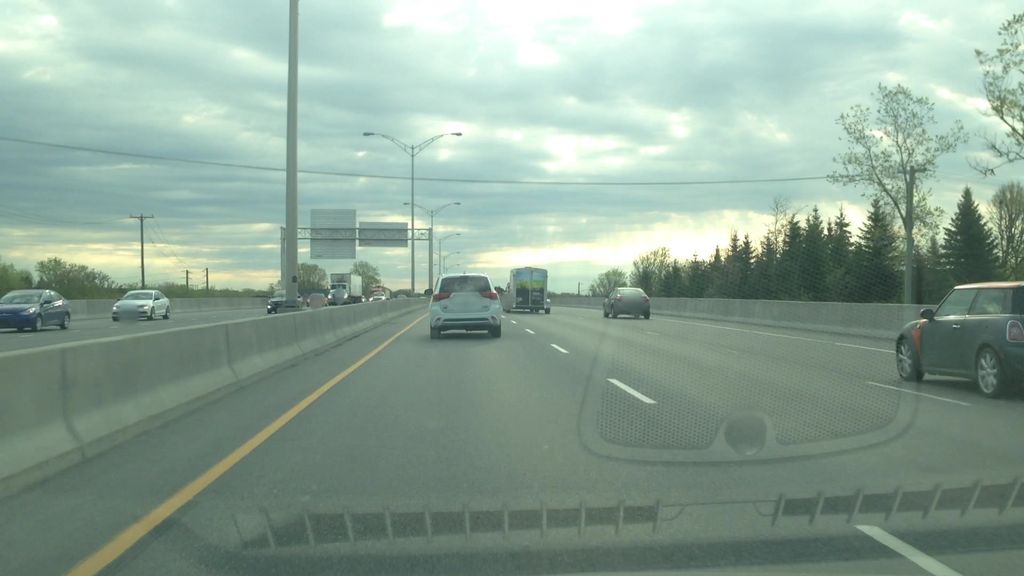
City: montreal